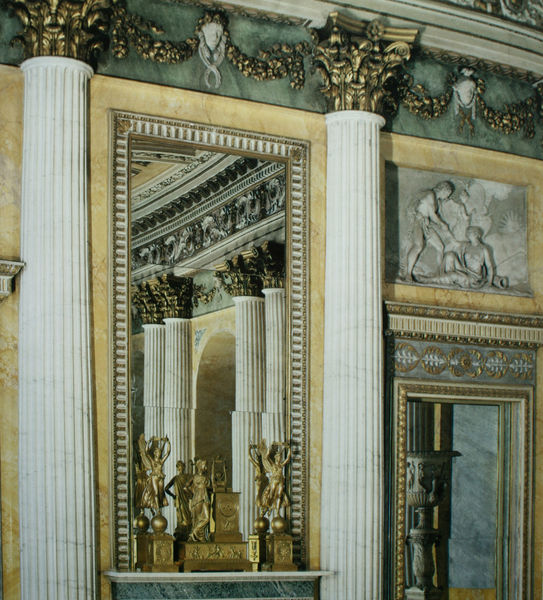
Titel: Ballsaal, Detail, Salone da Ballo, particolare
Künstler: Leopoldo Pollack
Standort: Mailand
Institution: Villa Reale
Schlagwörter: blau, mann, nackt, weiß, wolken, gelb, grün, menschen, glas, marmor, schmuck, säule, säulen, türkis, gebäude, schloss, beige, ornament, wand, architektur, mensch, rahmen, stein, spiegel, figur, gold, interieur, innen, klassizismus, renaissance, engel, hellblau, relief, mauer, türe, saal, figuren, tafel, detail, floral, ornamente, verzierung, stuck, foto, fotografie, eingang, vergoldet, palast, statuette, kapitelle, girlanden, fries, sims, skulpturen, statuen, griechen, griechisch, kanneluren, konsole, büsten, korinthisch, gehänge, helfen, klassisch, fies, akanthus, glass, ausstattung, kannellren, kenneluren